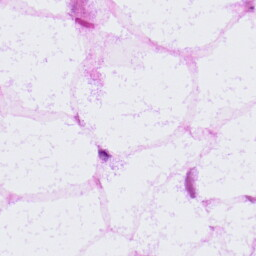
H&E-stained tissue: LymphNode